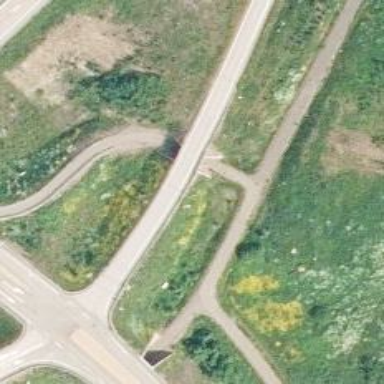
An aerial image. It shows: Asphalt cycleway.